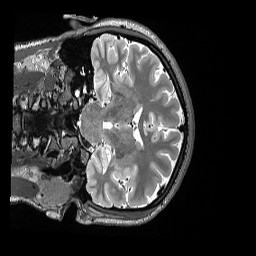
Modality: T2w
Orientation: coronal